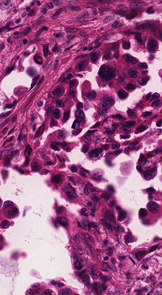
Tumor epithelial tissue: yes
Tumor-associated stroma tissue: yes
Normal tissue: no